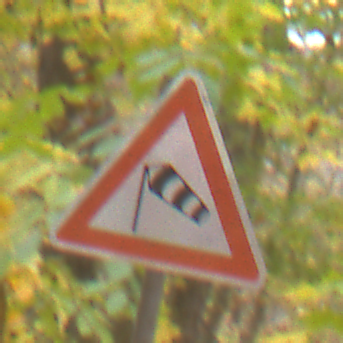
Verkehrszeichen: SeitenwindVonLinks
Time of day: MorningAfternoon
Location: Outdoor (Nature)
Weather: Overcast
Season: Autumn
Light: Natural